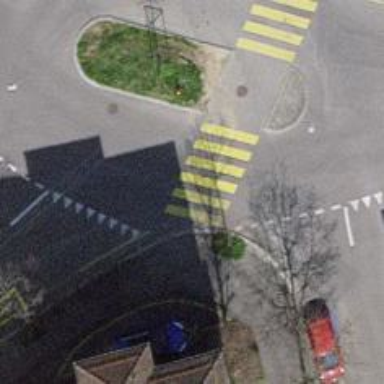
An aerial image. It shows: Uncontrolled road crossing.